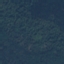
Land use / land cover class: Forest